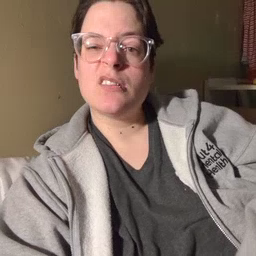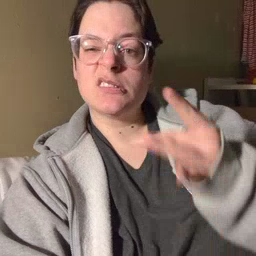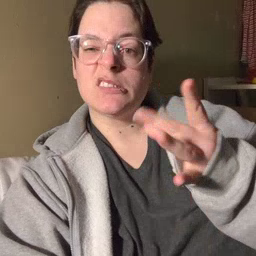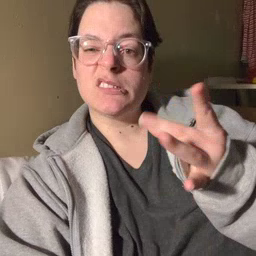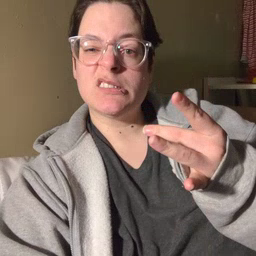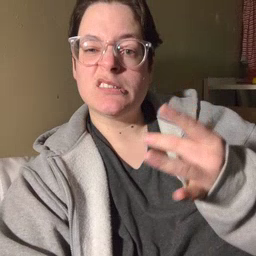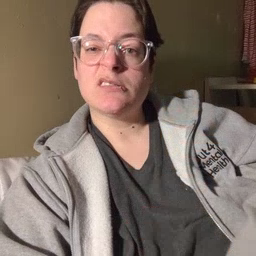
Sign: sticky